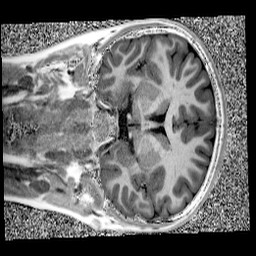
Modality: UNIT1
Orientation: coronal
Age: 10
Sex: male
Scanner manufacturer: siemens
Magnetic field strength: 3 T
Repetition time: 4 s
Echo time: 0.00303 s